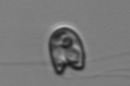
Label: flagellate_morphotype1